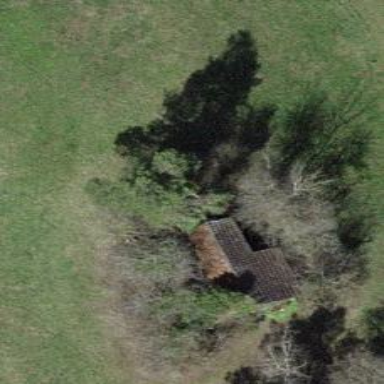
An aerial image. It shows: Wayside cross with historic significance.